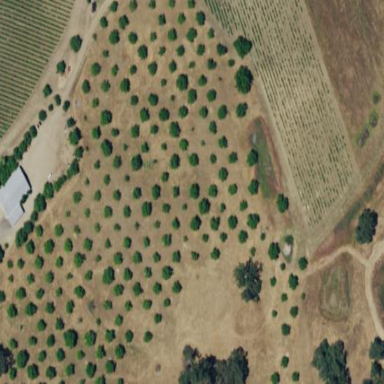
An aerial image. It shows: Orchard.